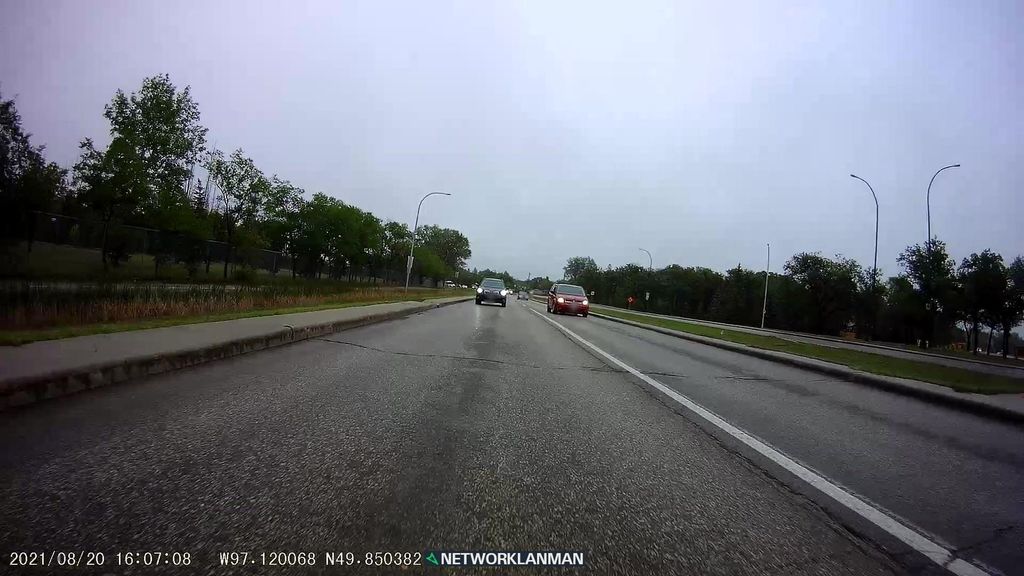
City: winnipeg